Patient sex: M
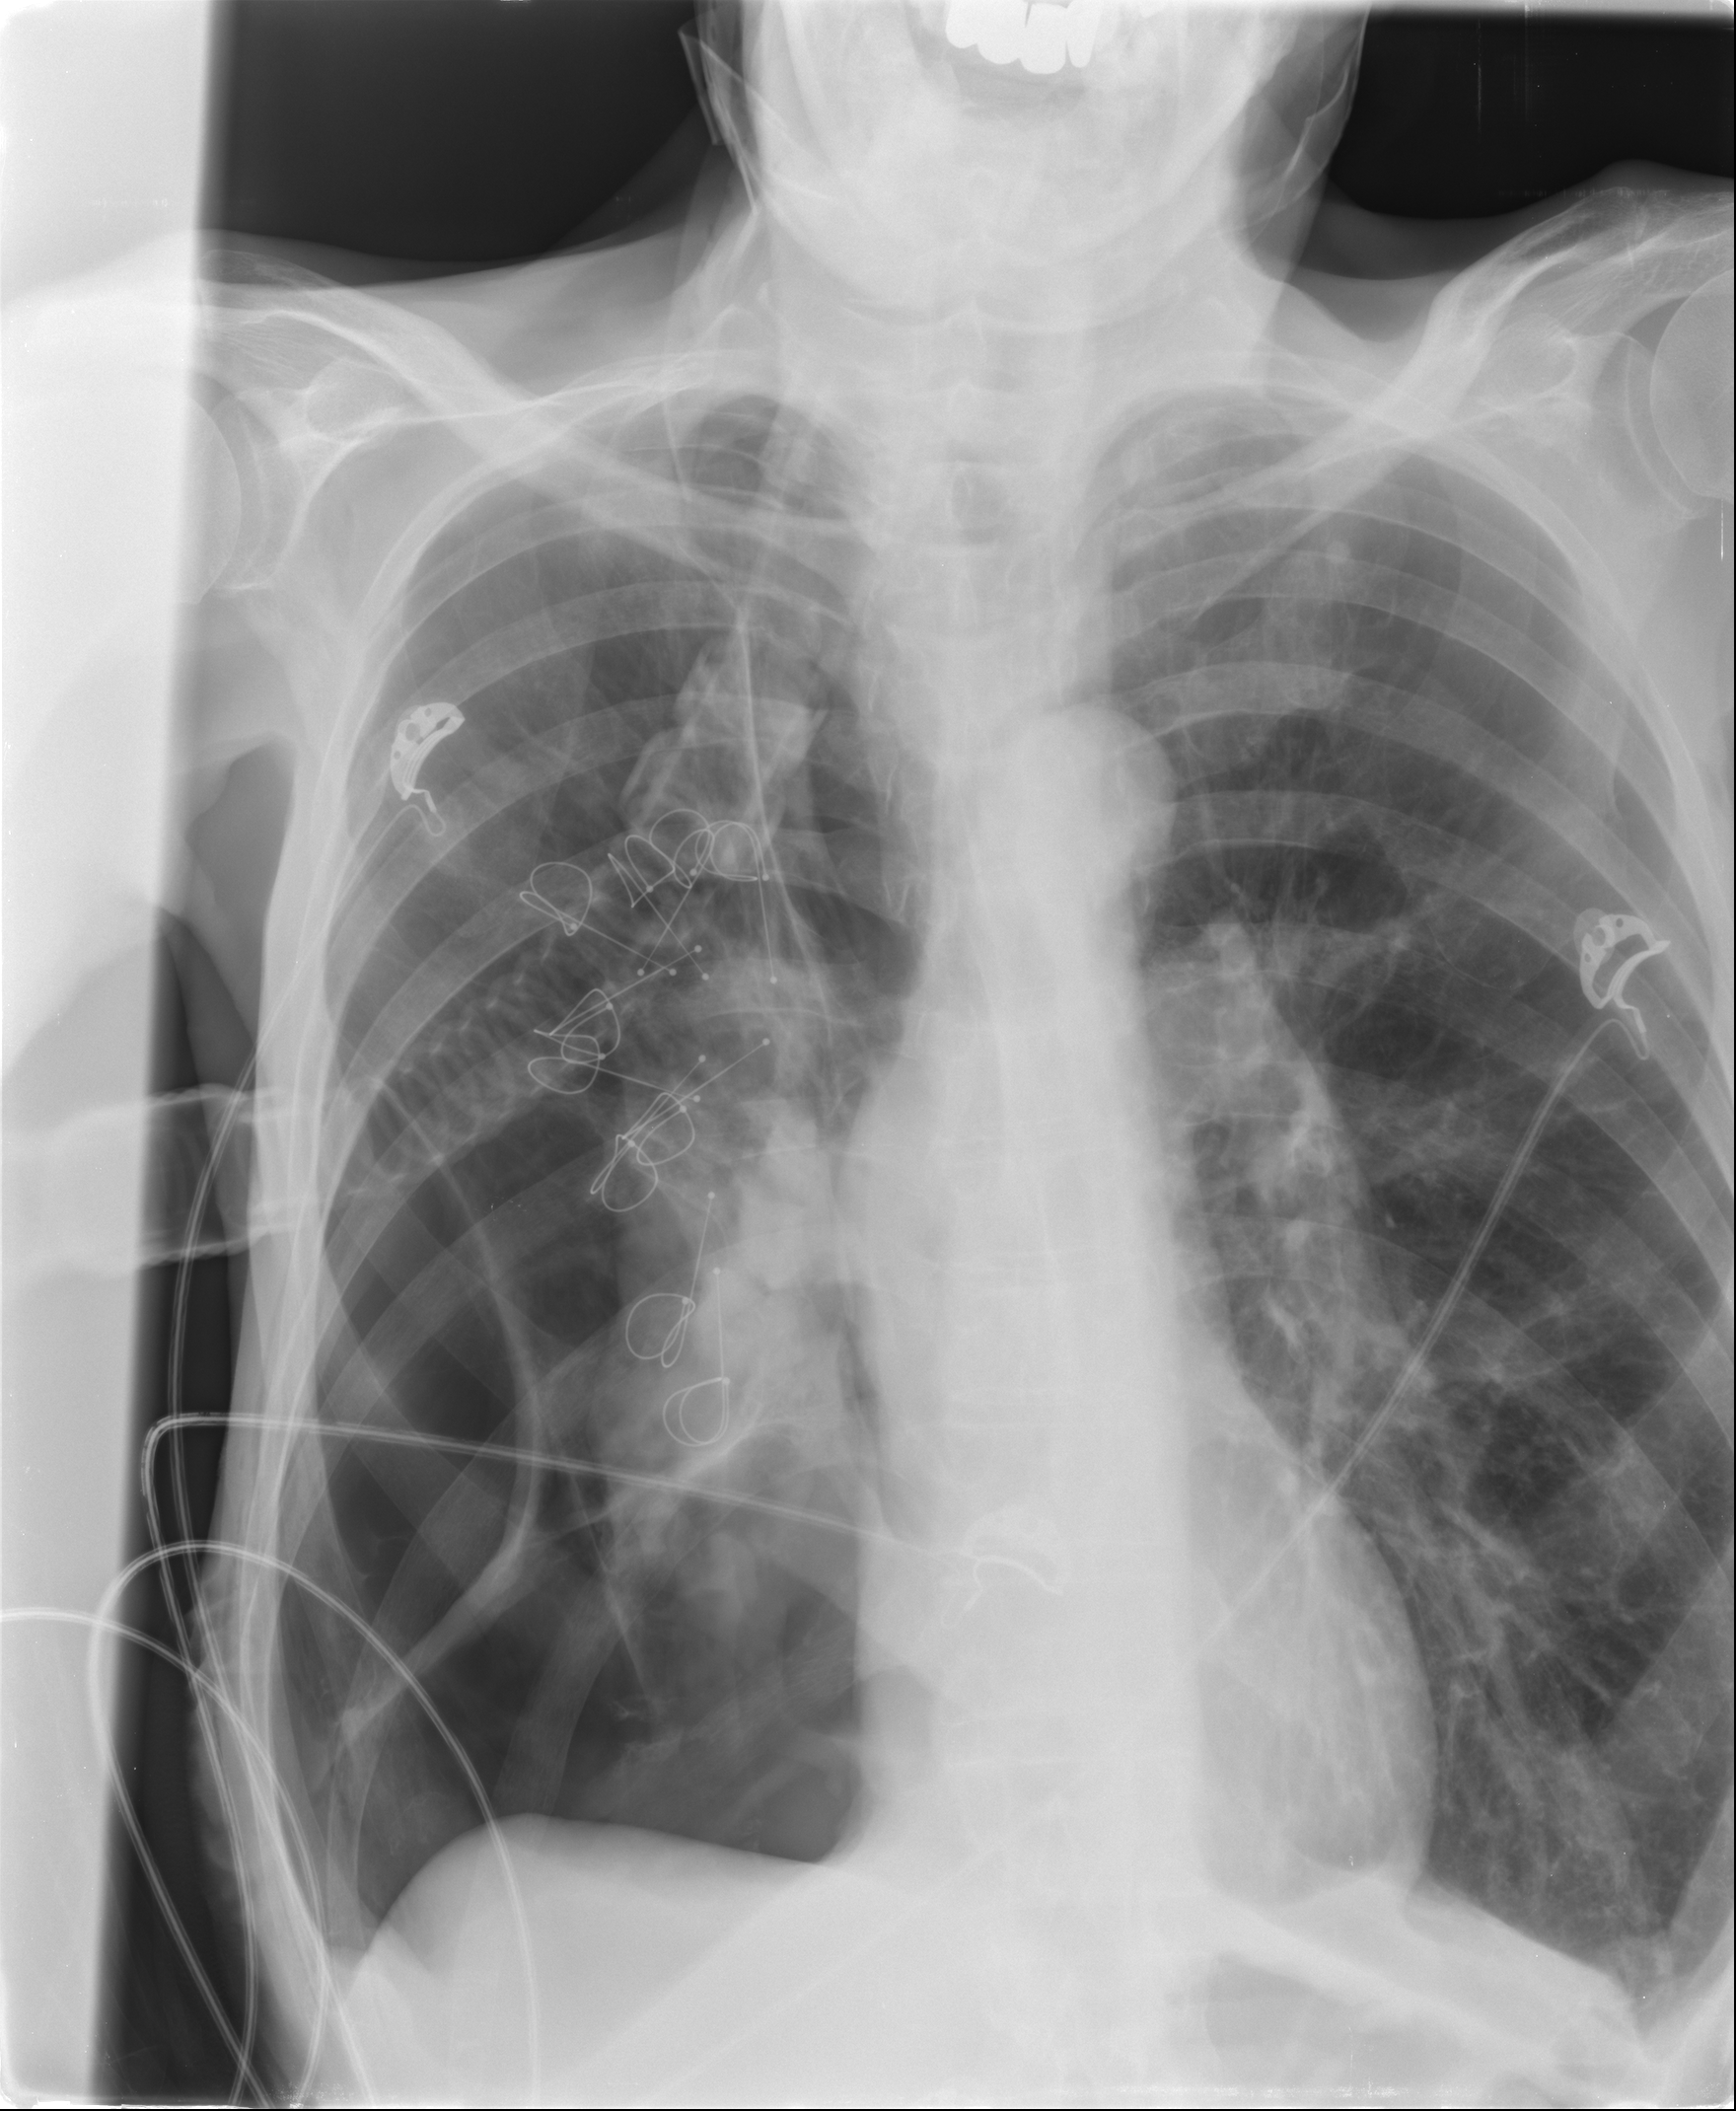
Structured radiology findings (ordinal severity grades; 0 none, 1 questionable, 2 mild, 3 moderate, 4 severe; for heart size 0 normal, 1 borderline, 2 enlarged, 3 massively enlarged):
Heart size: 0
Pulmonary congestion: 0
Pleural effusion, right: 0
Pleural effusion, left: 0
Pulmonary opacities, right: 2
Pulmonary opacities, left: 0
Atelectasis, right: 4
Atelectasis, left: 0